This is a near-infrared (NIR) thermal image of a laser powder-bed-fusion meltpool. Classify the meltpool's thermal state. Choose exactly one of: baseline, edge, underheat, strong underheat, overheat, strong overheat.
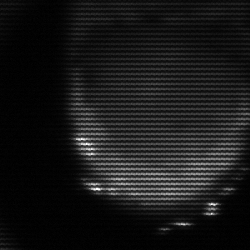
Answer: edge